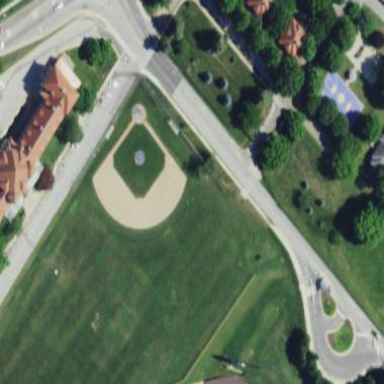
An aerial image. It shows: Baseball pitch for leisure and sports activities.